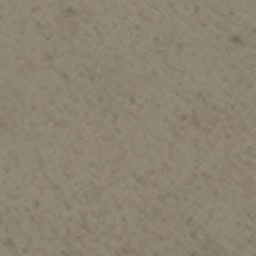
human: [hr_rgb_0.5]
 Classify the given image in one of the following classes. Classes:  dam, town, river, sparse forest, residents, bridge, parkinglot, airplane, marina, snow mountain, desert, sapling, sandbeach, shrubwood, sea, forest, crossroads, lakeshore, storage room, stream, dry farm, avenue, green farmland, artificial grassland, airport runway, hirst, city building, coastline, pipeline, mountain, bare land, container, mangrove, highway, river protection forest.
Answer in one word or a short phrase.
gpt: bare land